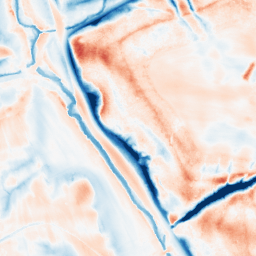
Category: trend_removal
Decomposition family: local_polynomial
Decomposition parameters: window_size: 31
degree: 1
Upsampling method: regularized
Upsampling parameters: scale: 2
lambda_reg: 0.001
Upsampling scale: 2